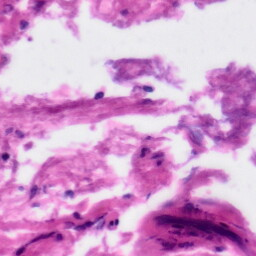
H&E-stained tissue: Tonsil